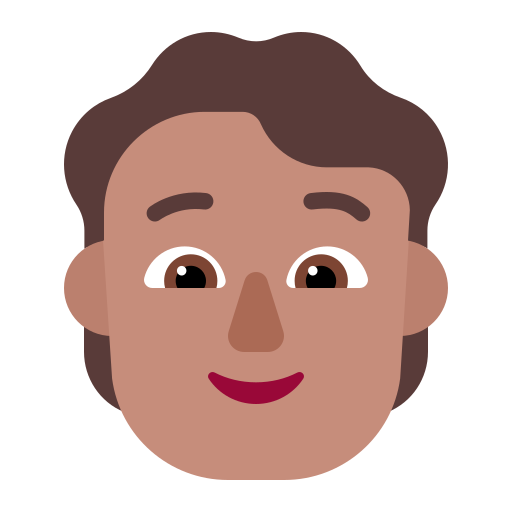
person flat